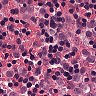
Metastatic tissue present: yes